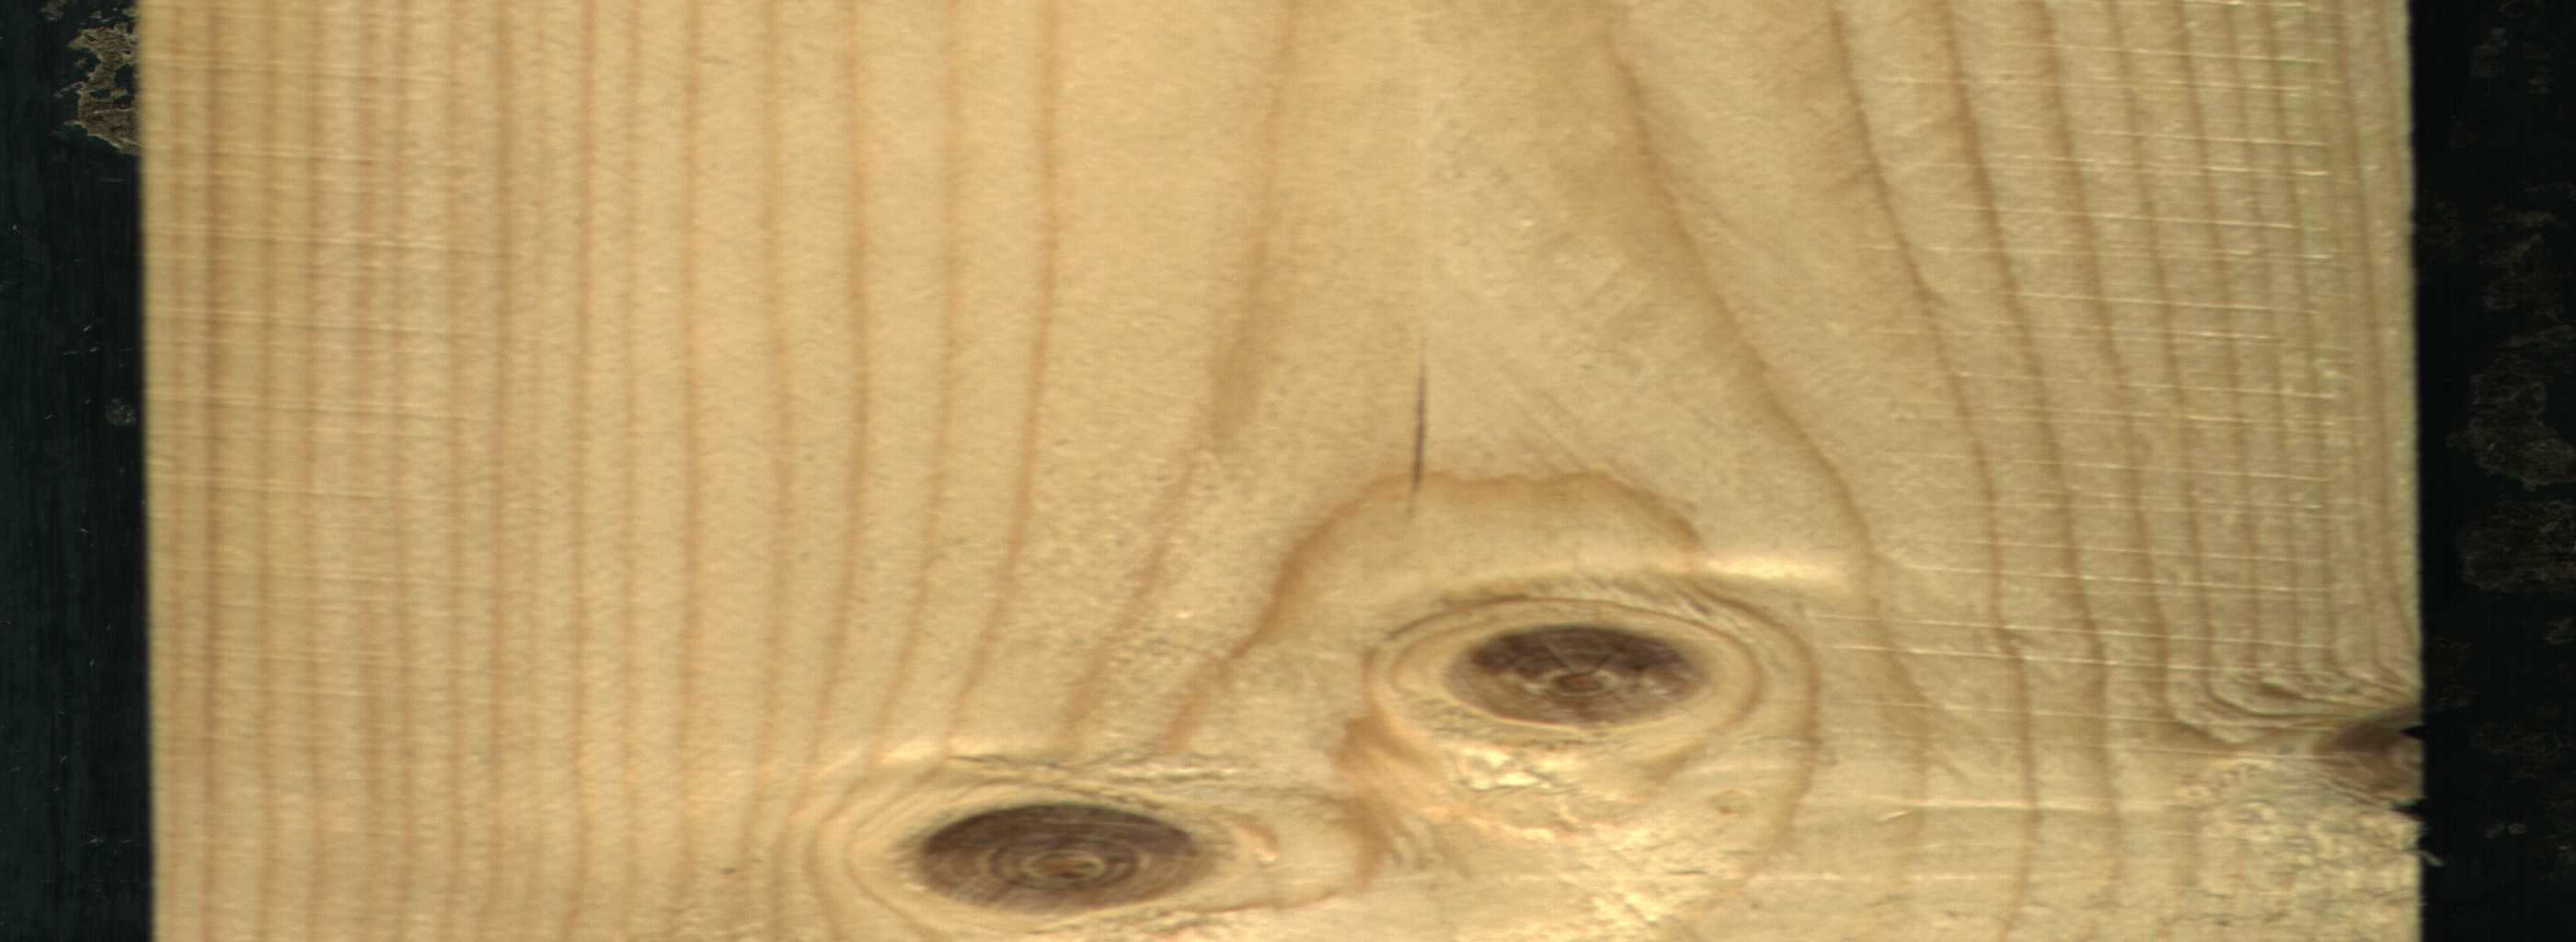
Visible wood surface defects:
Dead_Knot
Live_Knot
Live_Knot
Live_Knot